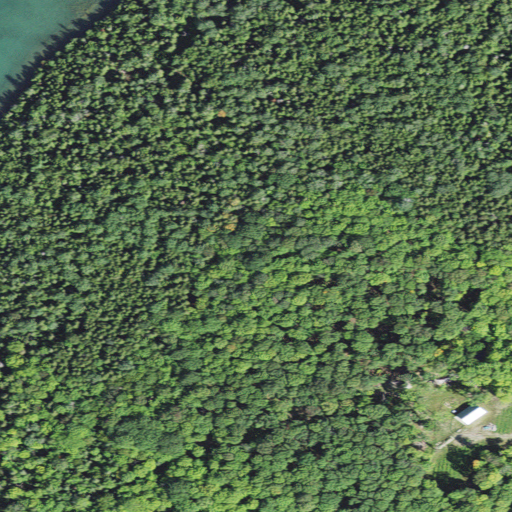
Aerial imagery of island in Michigan named Rutland Island containing evergreen forest, deciduous forest, mixed forest, woody wetlands, open water, pasture, barren land, and grassland